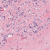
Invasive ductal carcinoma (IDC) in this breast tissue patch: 1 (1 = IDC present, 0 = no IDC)